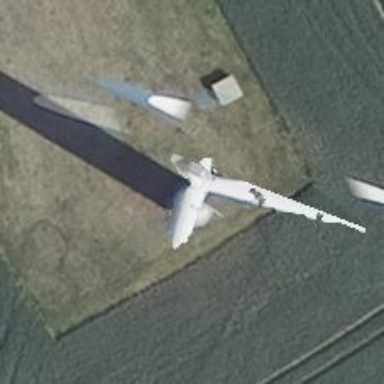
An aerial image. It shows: Wind generator powered by horizontal axis wind turbine.